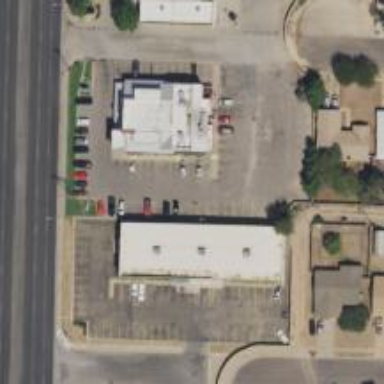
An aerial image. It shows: Parking space.